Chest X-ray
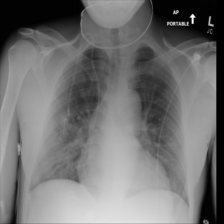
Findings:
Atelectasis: negative
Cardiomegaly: negative
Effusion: negative
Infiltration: negative
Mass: negative
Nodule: negative
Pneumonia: negative
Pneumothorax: negative
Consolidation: negative
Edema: negative
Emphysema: negative
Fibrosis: negative
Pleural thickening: negative
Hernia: negative